Question: I have googled a lot but still don't find an answer.
I want to create a keyboard style like this:

You see that the left most keys are in a special column and it can be scrolled when my finger move up and down.
How should I write my keyboard layout and inflate it in java code ? Thanks
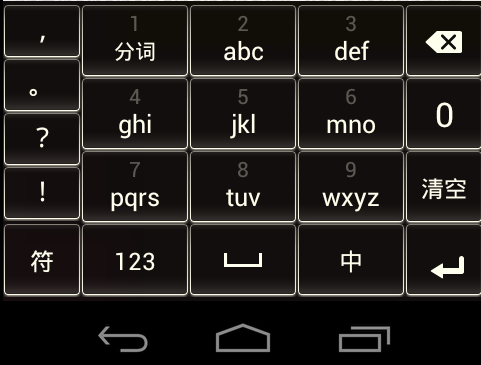
Answer: 'public View onCreateInputView()' returns any kind of View you can create.
'''
LayoutInflater li = getLayoutInflater();
View v = li.inflate(R.layout.myview, null);
'''
where is defined in InputMethodService.
Note also there is <URL>
-- UPDATE: I am pasting a portion of xml that is not related to the original question but related to the question asked in a comment below (statelist drawable for a Layout working as a button):
drawable/button_background.xml
'''
<?xml version="1.0" encoding="utf-8"?>
<selector xmlns:android="http://schemas.android.com/apk/res/android" >
<item android:state_pressed="true" android:drawable="@drawable/bbg_pressed"></item>
<item android:state_focused="true" android:drawable="@drawable/bbg_selected"></item>
<item android:drawable="@drawable/bbg_normal"></item>
</selector>
'''
the drawables are 9-patch:
'''
myproject/res/drawable$ ls bbg*
bbg_normal.9.png bbg_pressed.9.png bbg_selected.9.png
'''